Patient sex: F
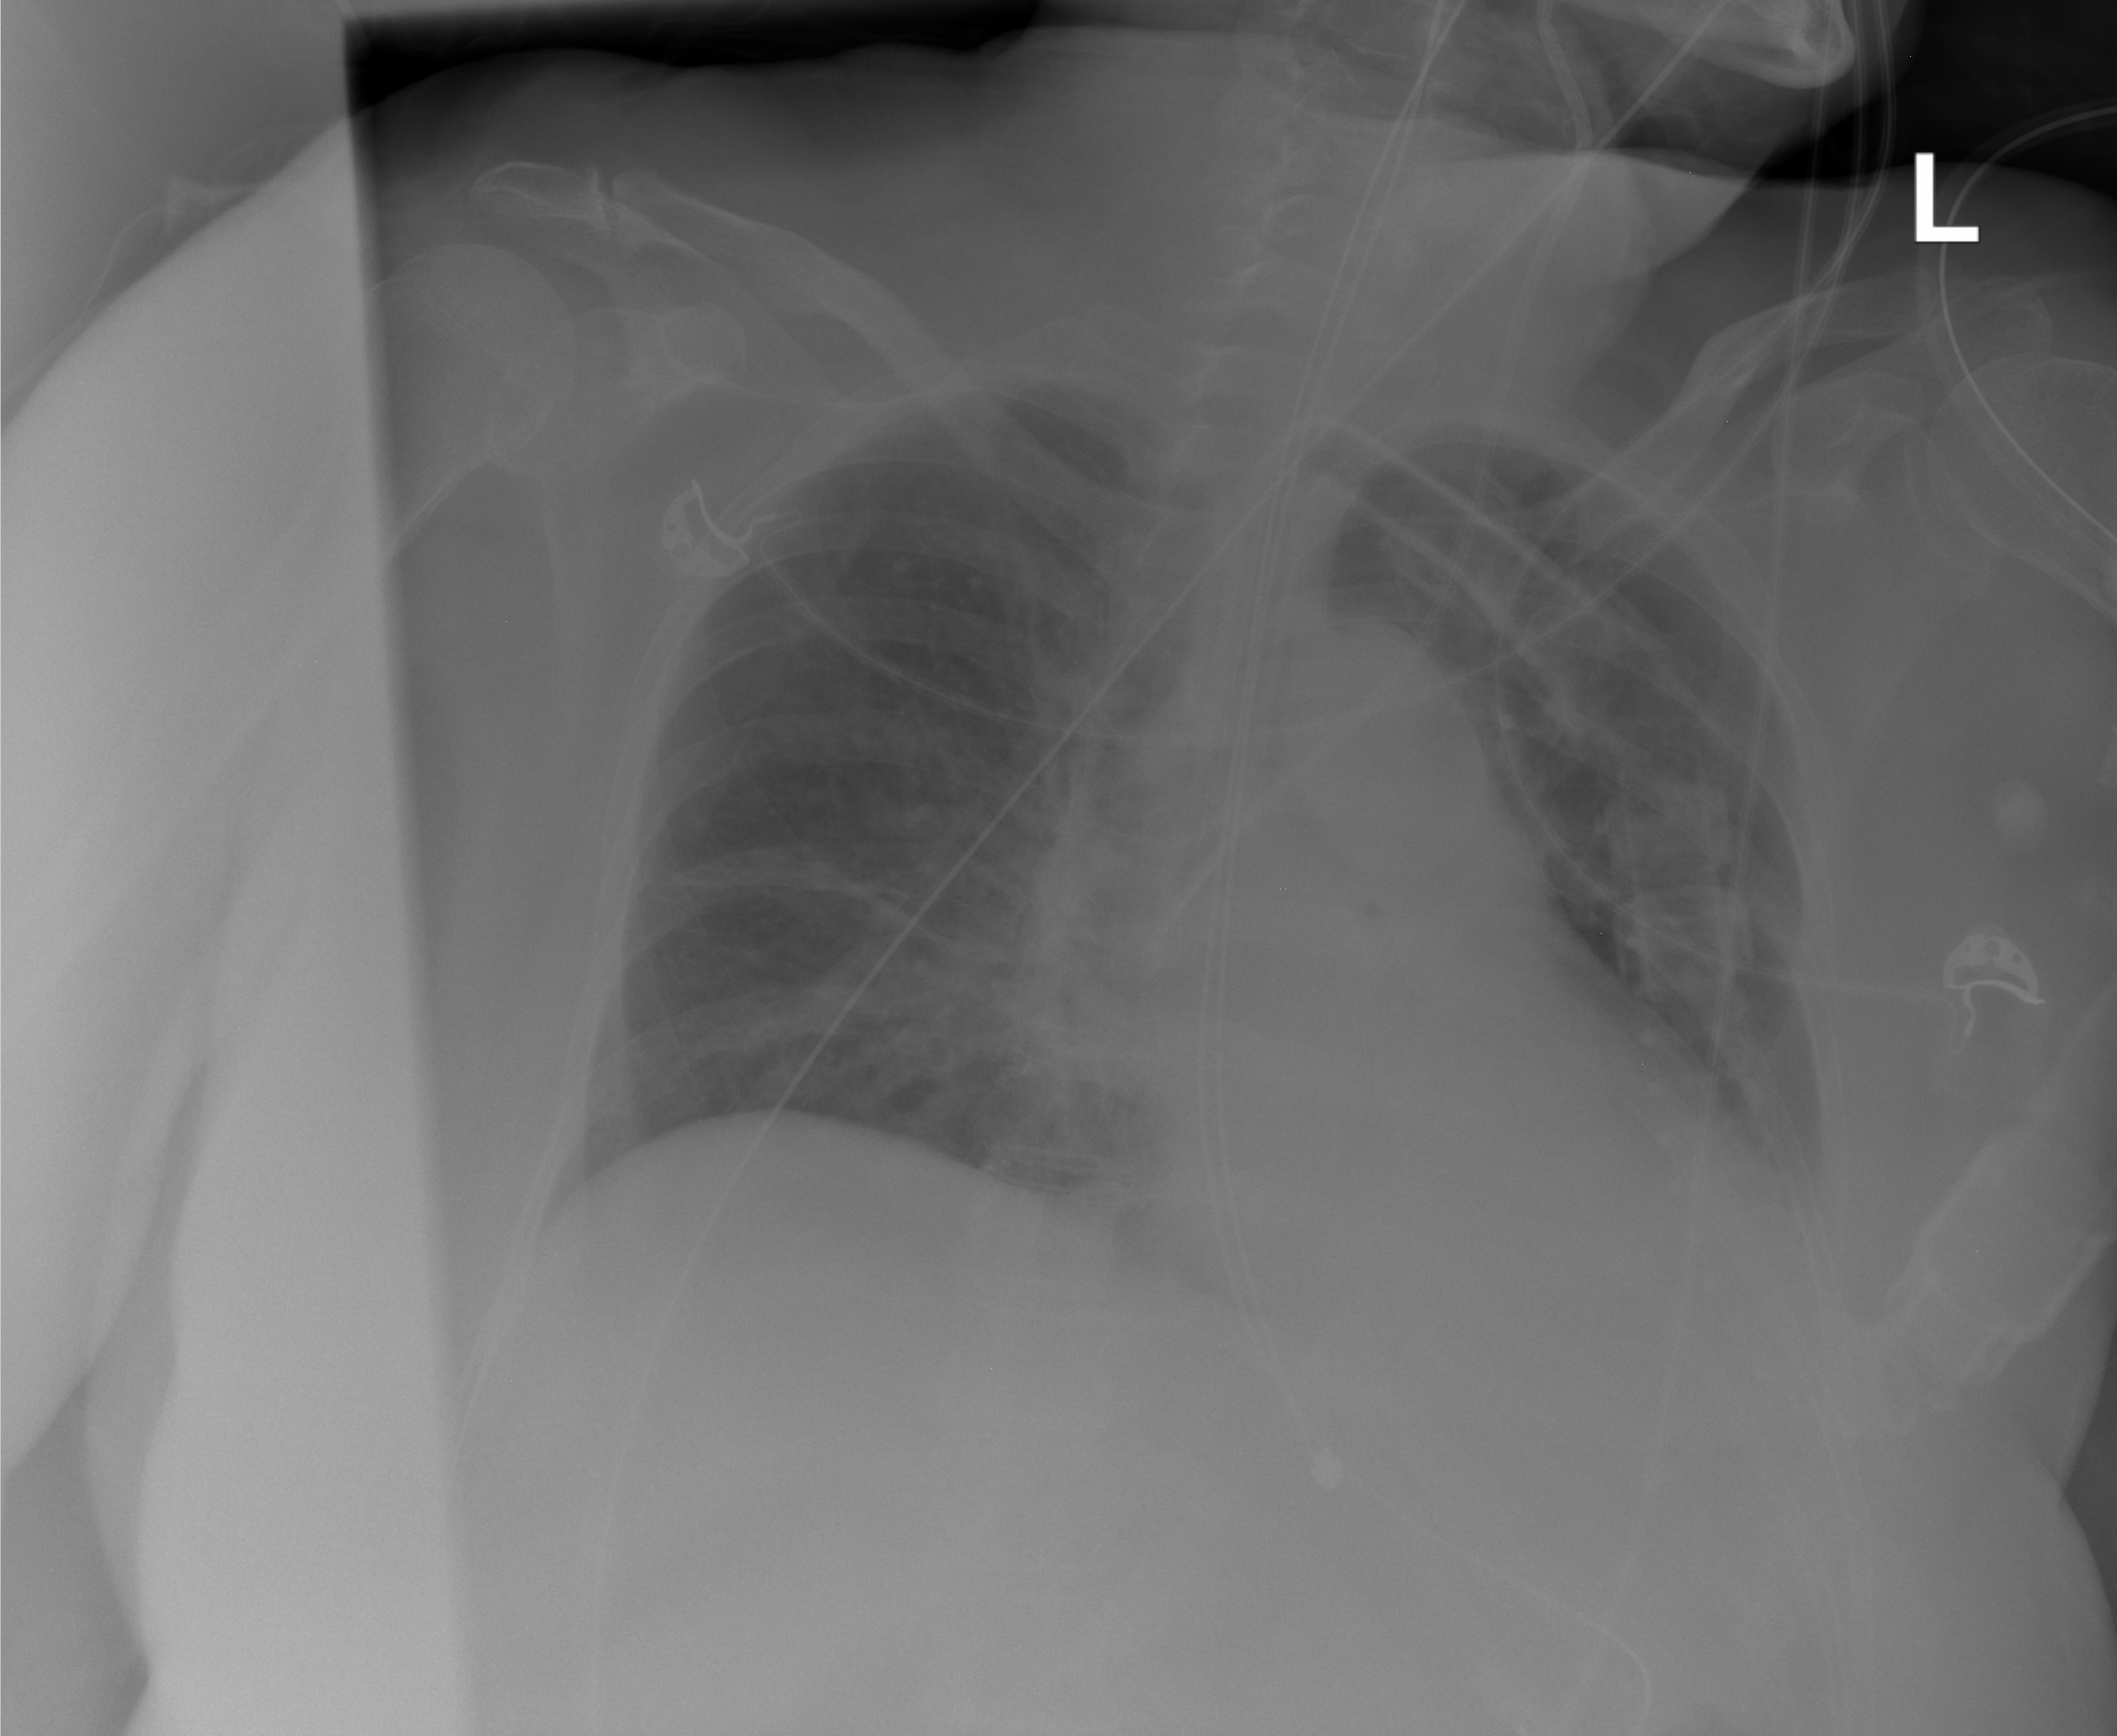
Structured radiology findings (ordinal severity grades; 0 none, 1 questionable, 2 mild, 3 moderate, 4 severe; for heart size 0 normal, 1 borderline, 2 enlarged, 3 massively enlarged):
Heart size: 1
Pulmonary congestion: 2
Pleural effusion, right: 0
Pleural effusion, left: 2
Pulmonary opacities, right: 2
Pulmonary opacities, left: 0
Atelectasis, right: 2
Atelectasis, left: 0